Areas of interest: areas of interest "Park Square"
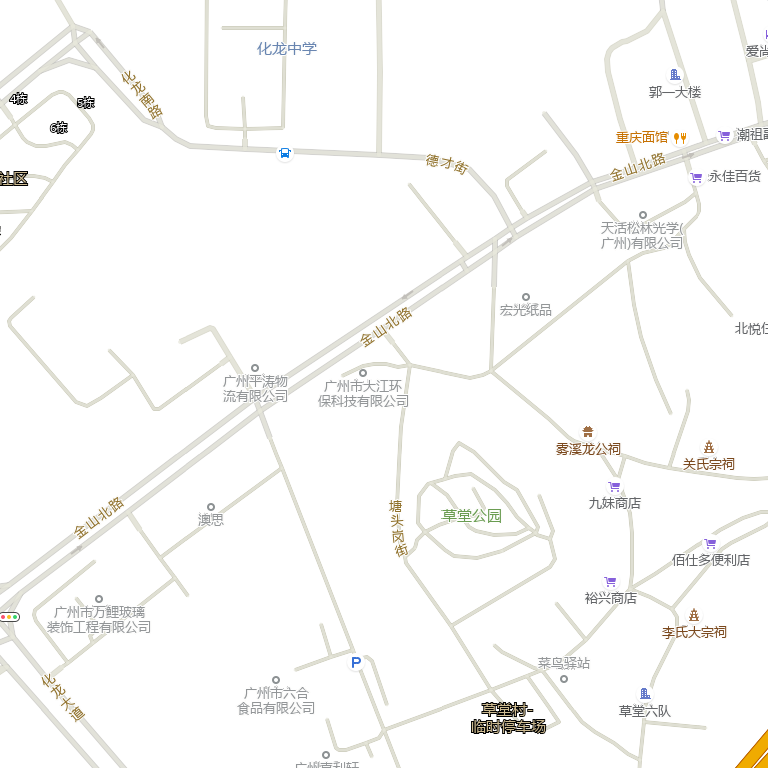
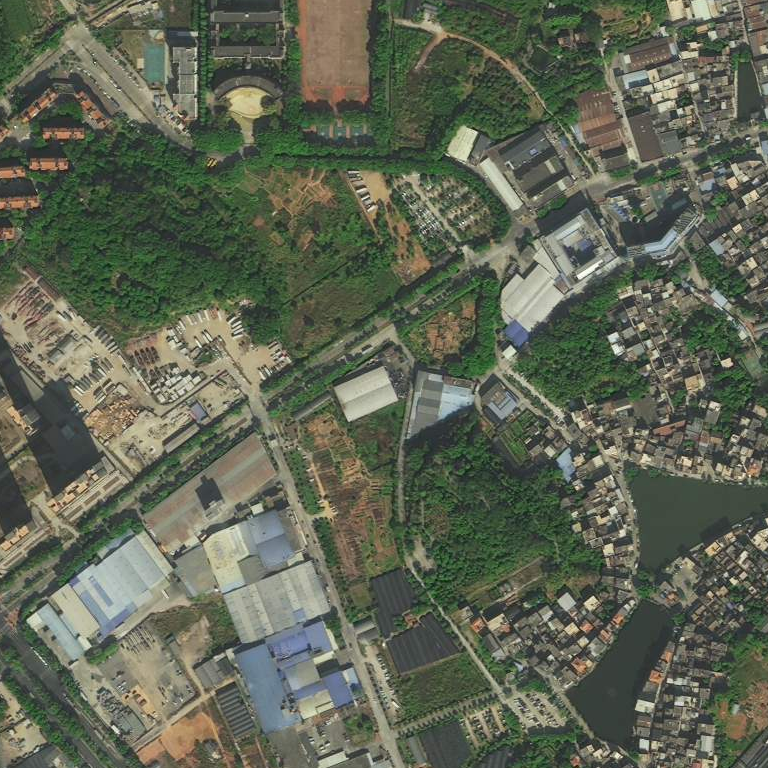